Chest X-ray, PA view. Patient: 24 years old, sex M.
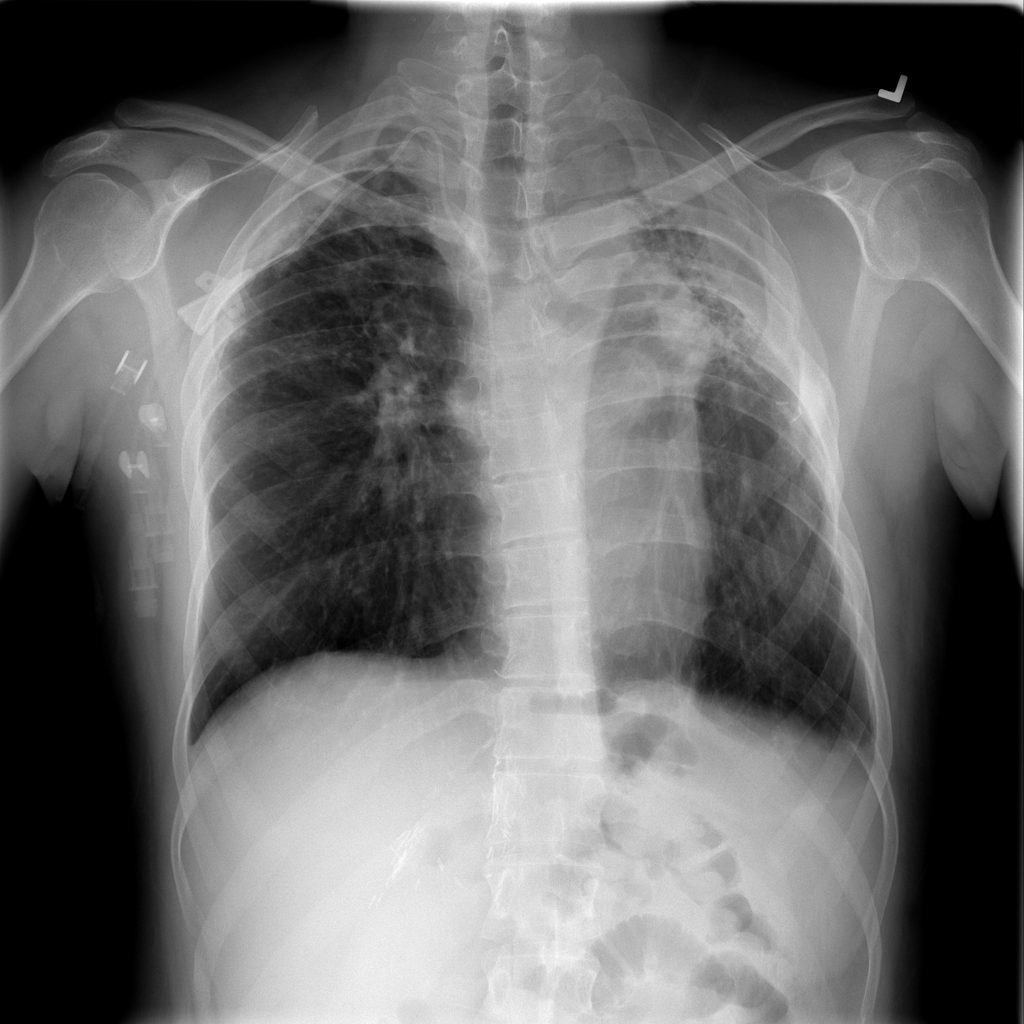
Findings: Consolidation, Fibrosis, Pleural_Thickening